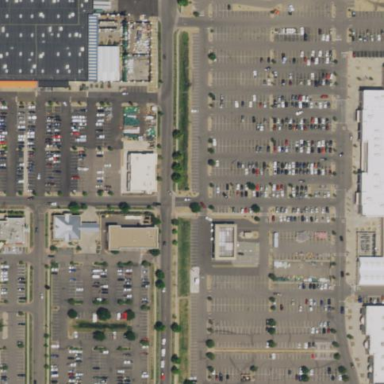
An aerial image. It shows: Retail area.